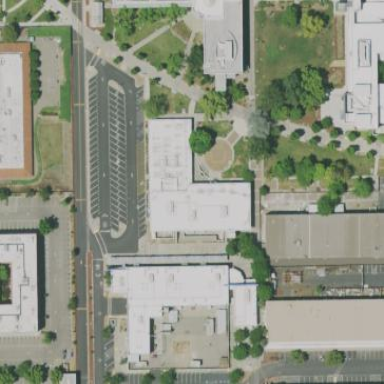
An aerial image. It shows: College building.